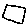
Label: square